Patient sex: M
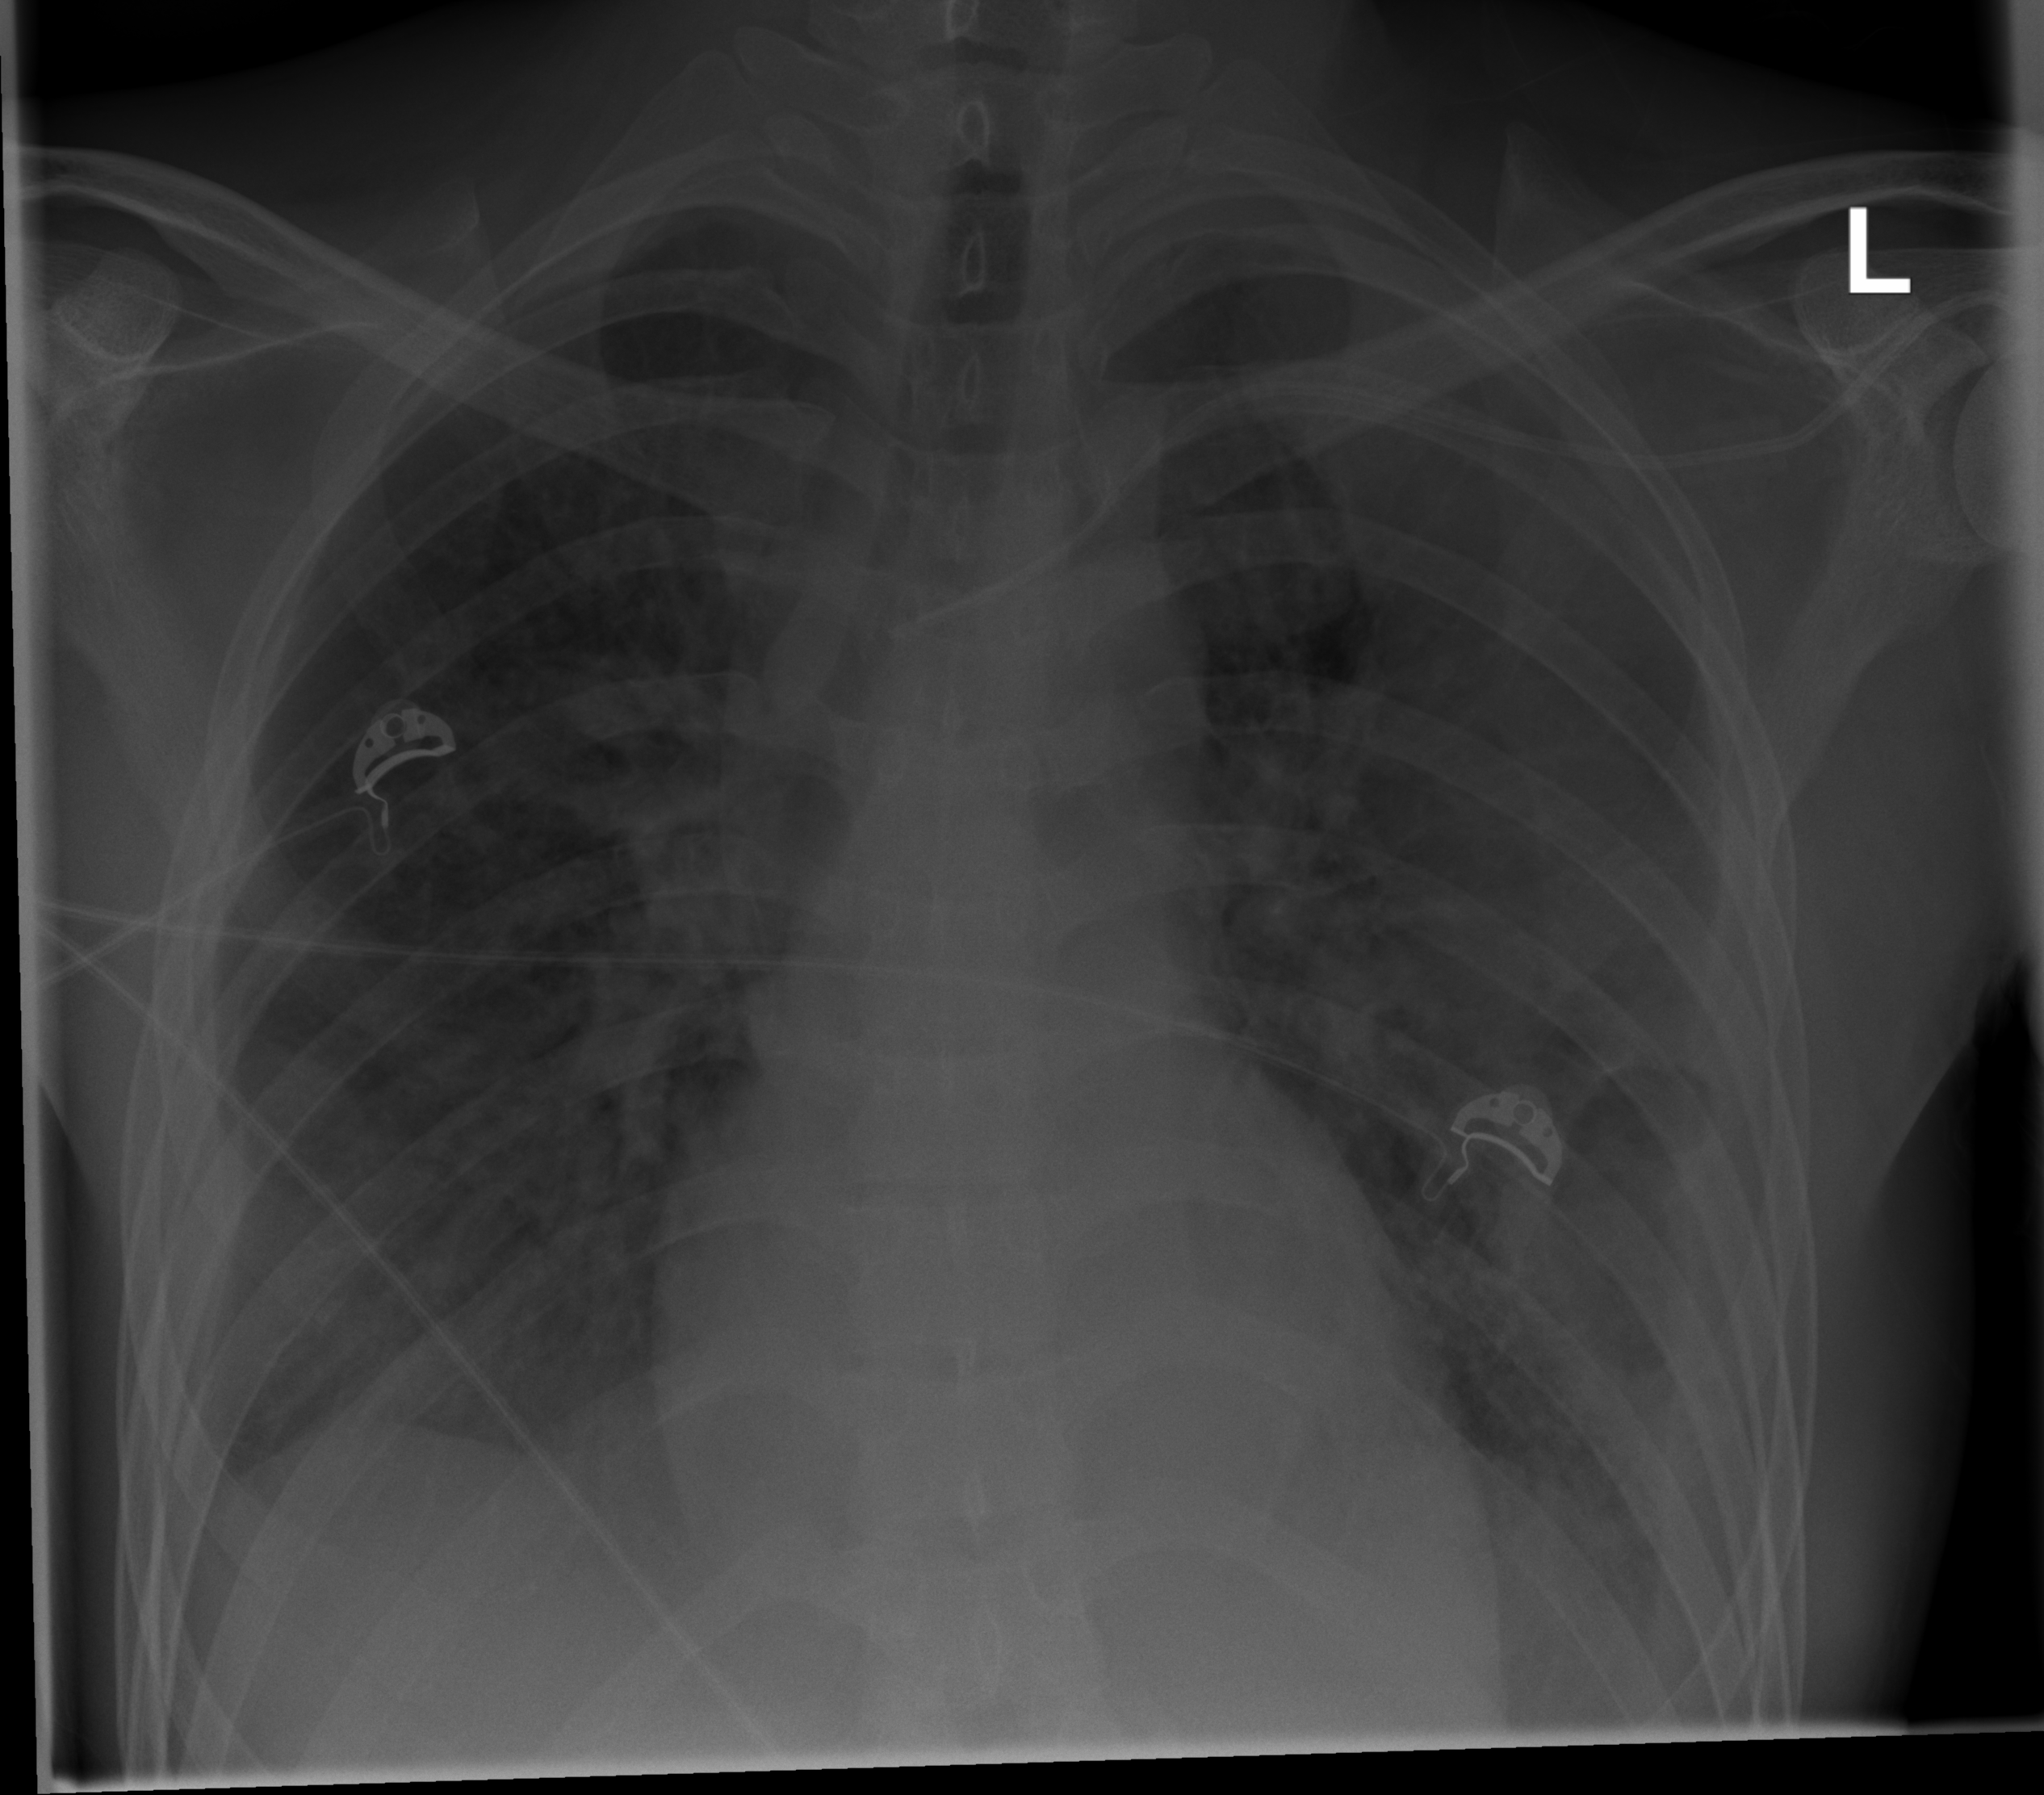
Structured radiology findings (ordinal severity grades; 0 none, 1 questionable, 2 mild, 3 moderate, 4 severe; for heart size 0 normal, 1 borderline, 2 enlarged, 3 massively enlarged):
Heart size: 0
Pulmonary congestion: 2
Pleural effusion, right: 2
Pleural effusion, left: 2
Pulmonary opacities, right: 3
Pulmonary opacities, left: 3
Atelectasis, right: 2
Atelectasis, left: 2